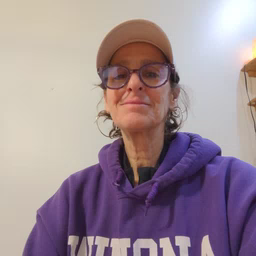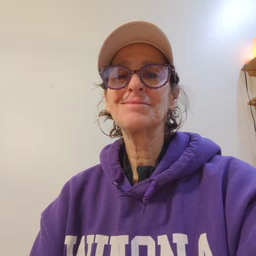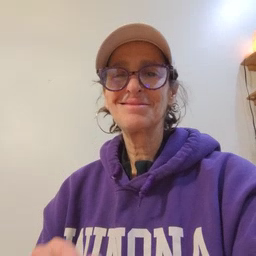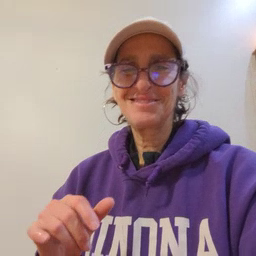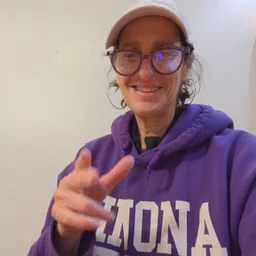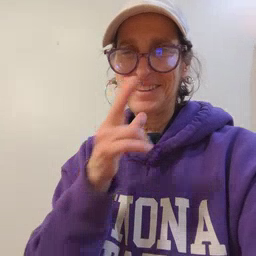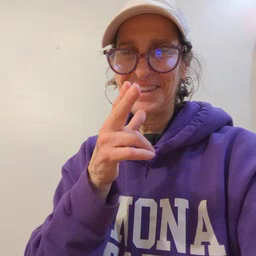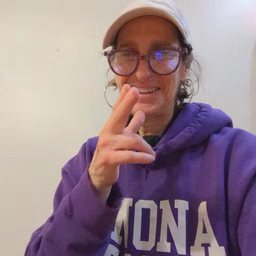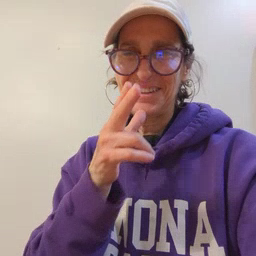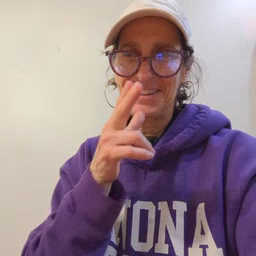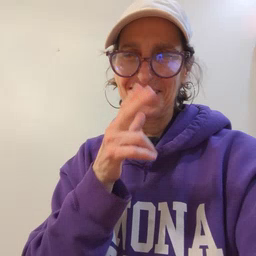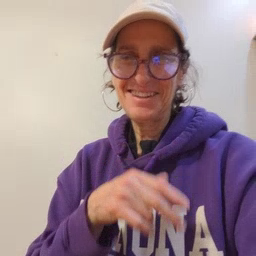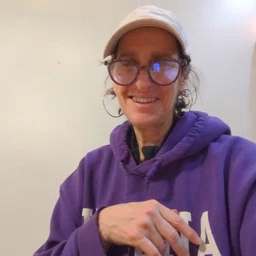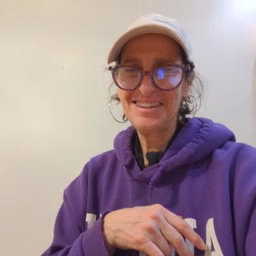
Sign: hen